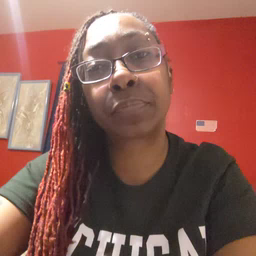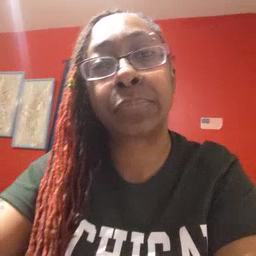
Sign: tree